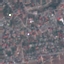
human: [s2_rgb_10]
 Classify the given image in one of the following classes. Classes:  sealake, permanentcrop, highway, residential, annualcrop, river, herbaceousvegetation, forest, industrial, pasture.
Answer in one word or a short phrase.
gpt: Residential